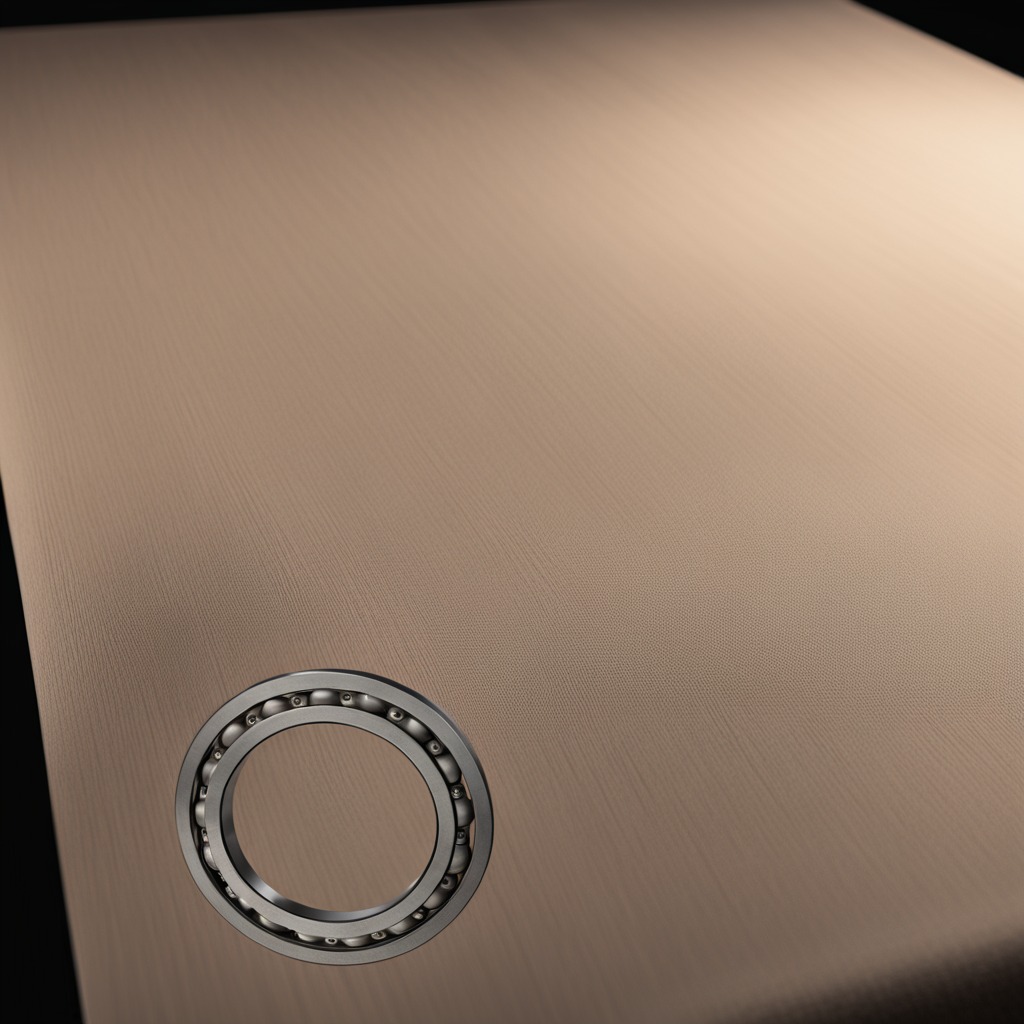
A metal ball bearing is lying on the wooden table.